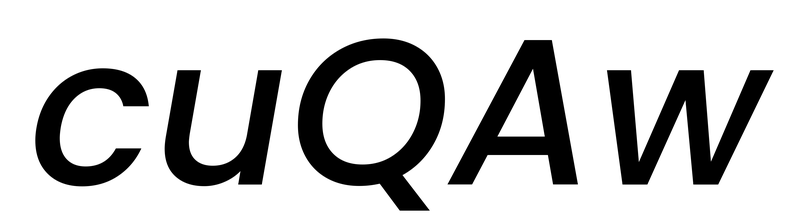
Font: Poppins-MediumItalic